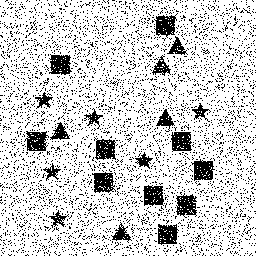
Squares: 10
Triangles: 5
Stars: 6
Total shapes: 21